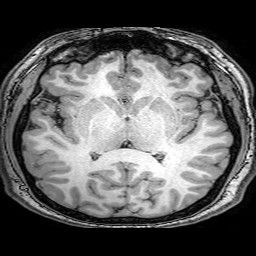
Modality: T1w
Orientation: coronal
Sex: male
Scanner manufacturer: philips
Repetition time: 0.008224 s
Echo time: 0.0038 s